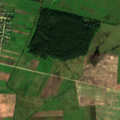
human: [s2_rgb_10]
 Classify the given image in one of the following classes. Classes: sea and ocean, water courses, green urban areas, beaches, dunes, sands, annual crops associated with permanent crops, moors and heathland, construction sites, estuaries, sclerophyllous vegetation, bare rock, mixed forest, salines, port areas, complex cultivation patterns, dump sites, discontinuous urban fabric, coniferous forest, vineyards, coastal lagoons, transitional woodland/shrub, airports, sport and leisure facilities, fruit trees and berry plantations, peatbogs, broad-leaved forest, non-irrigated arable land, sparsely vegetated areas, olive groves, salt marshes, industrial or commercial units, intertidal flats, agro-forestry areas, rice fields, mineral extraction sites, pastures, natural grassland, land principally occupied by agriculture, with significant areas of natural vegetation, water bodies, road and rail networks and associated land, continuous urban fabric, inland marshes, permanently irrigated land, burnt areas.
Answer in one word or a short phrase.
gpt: discontinuous urban fabric, non-irrigated arable land, pastures, complex cultivation patterns, broad-leaved forest